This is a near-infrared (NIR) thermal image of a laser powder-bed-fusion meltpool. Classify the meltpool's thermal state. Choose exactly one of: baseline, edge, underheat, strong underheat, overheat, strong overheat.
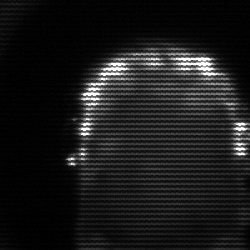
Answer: baseline